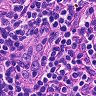
Metastatic tissue present: no